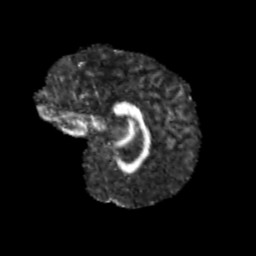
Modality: FA
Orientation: sagittal
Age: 10
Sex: male
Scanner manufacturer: siemens
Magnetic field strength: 3 T
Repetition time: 3.8 s
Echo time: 0.07 s